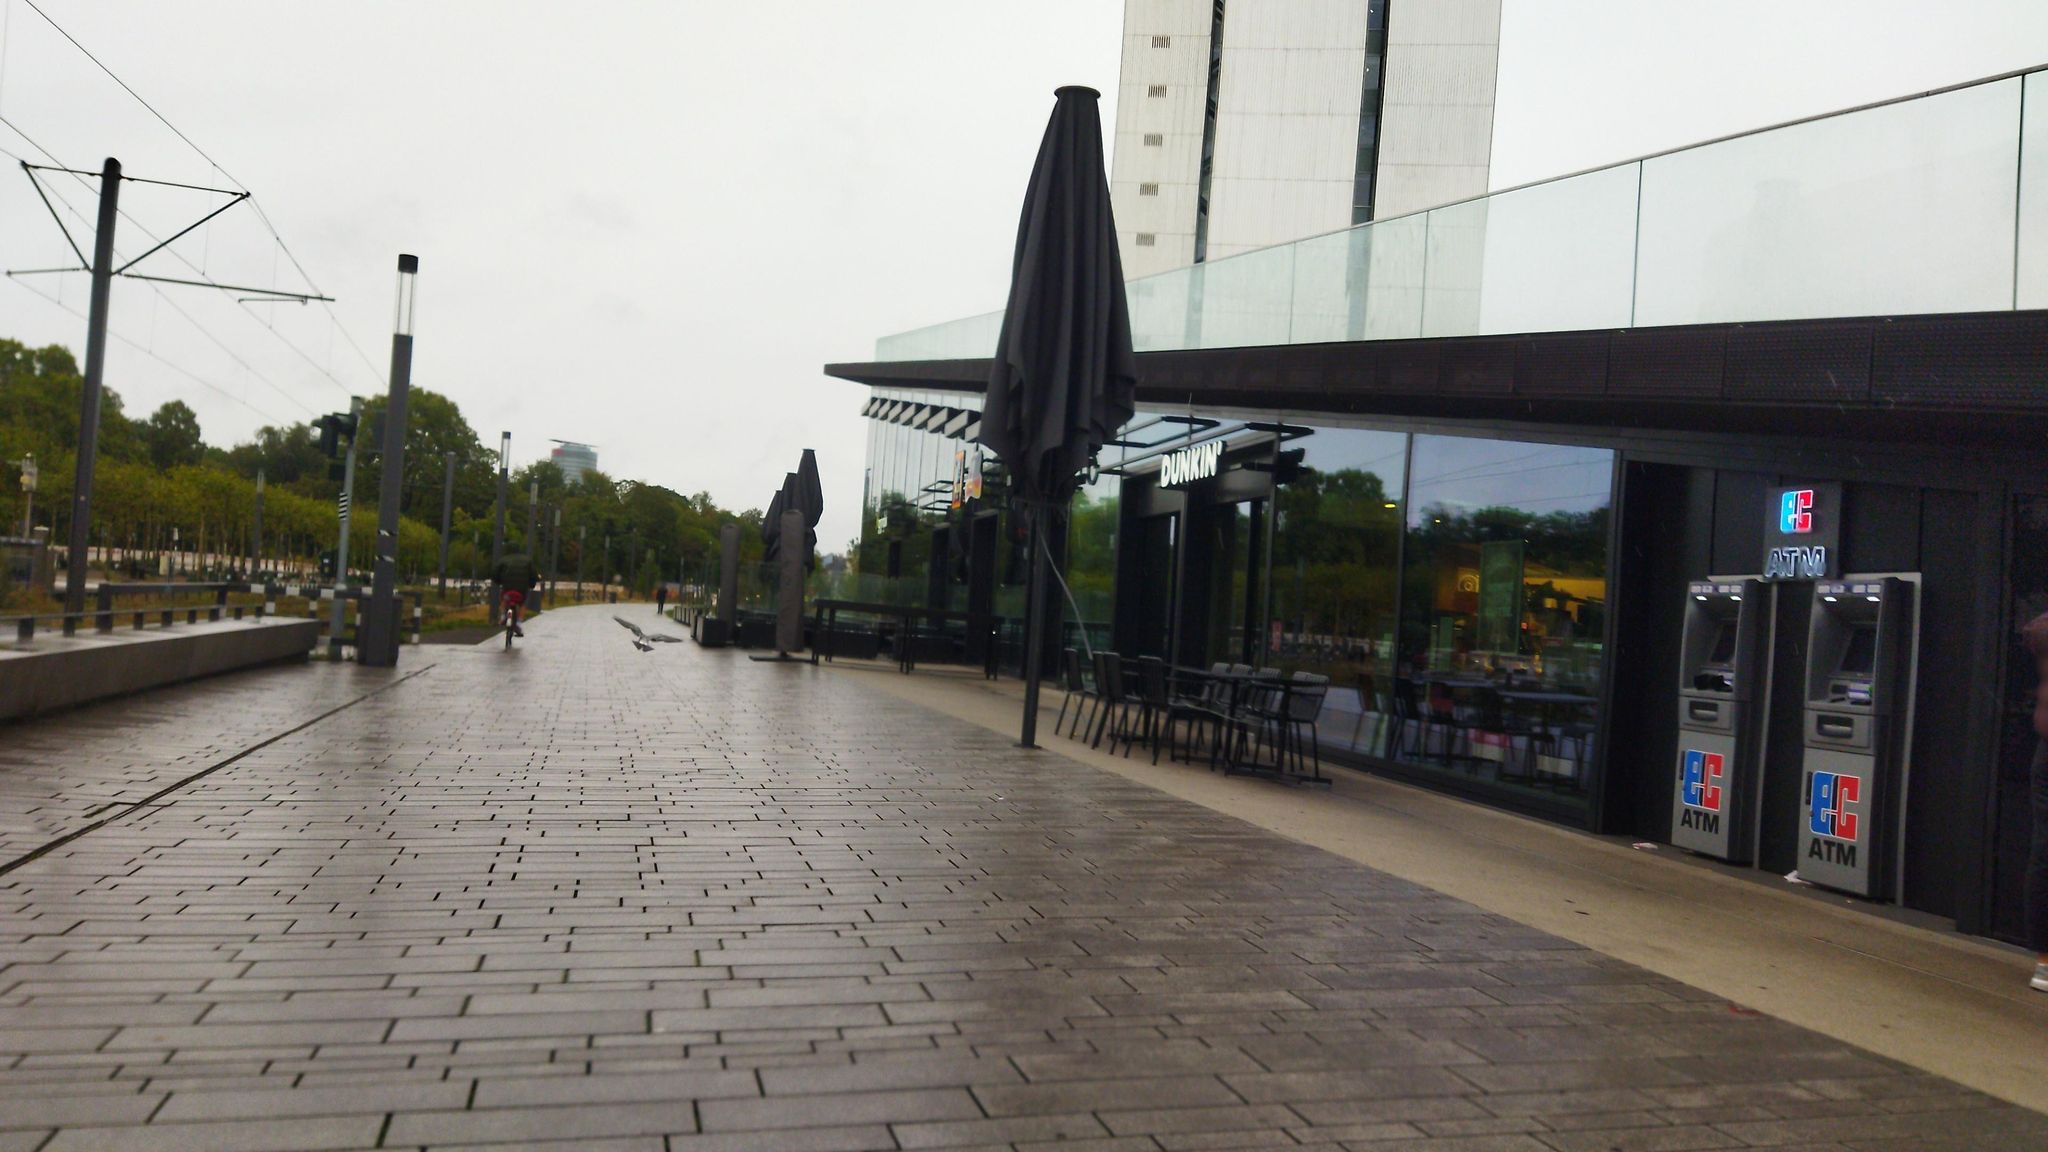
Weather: clear
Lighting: day
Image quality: good
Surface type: walking surface
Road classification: path, pedestrian
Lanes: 1
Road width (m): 6.0
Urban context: urban centre
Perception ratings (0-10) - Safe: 4.8, Lively: 8.04, Beautiful: 3.07, Boring: 4.52, Depressing: 4.6, Wealthy: 8.72